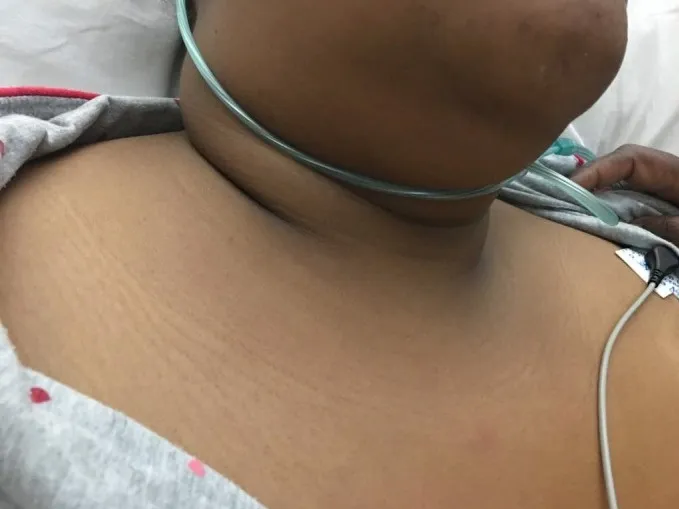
Right neck swelling.
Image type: medical_photograph (skin_photograph)